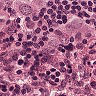
Metastatic tissue present: yes